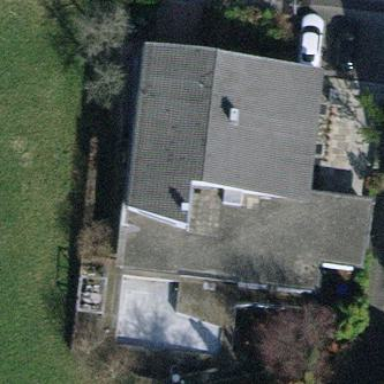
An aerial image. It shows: Detached building with saltbox-shaped roof.